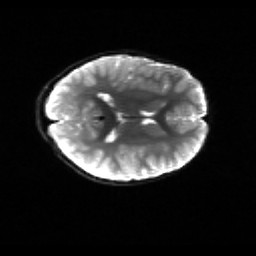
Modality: sbref
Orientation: axial
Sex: female
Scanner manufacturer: siemens
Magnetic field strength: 3 T
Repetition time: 5 s
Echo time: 0.071 s